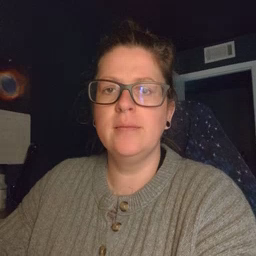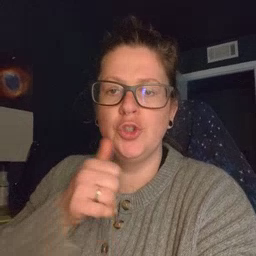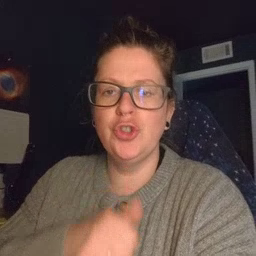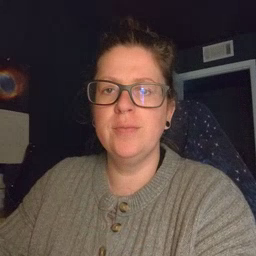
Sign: girl